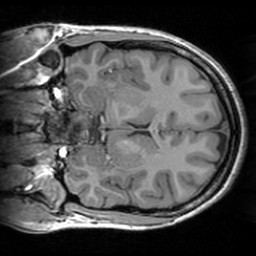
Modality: T1w
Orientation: coronal
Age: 24
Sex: female
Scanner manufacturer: siemens
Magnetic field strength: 3 T
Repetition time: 1.63 s
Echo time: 0.00311 s